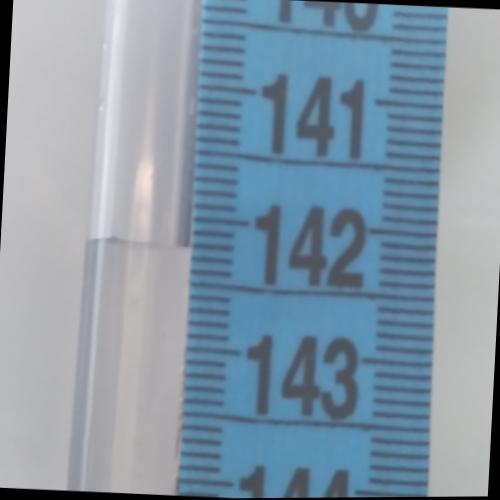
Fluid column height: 142.2 cm